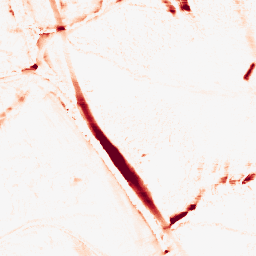
Category: morphological
Decomposition family: morphological_ellipse
Decomposition parameters: operation: opening
width: 10
height: 20
Upsampling method: quintic
Upsampling parameters: scale: 2
Upsampling scale: 2